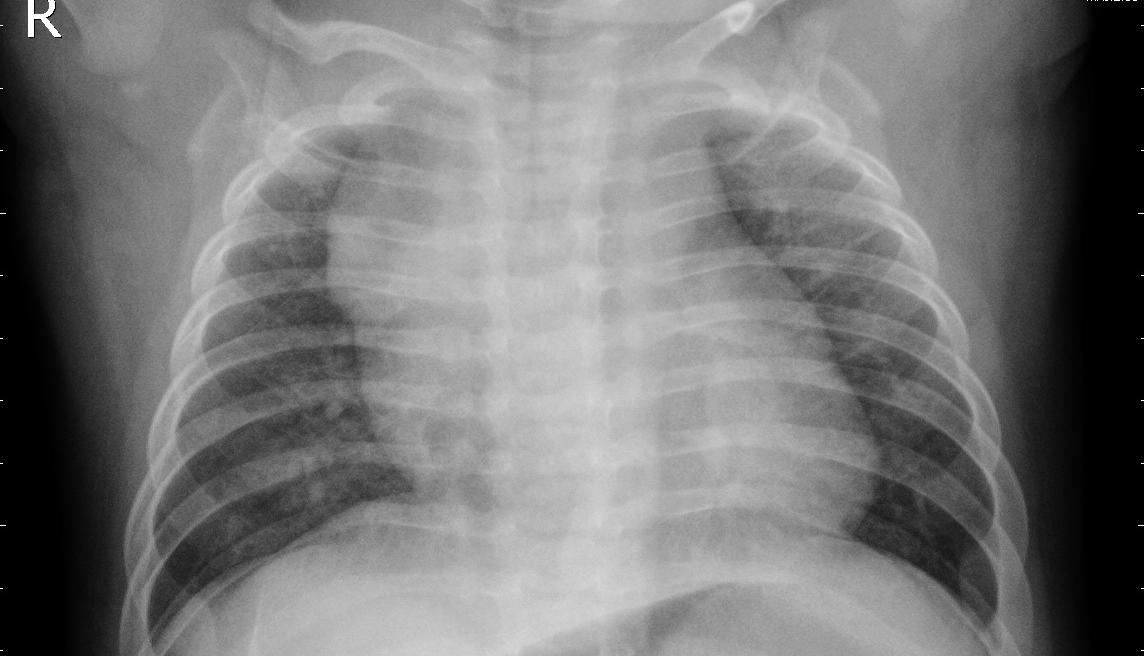
Diagnosis: PNEUMONIA